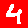
Digit: 4